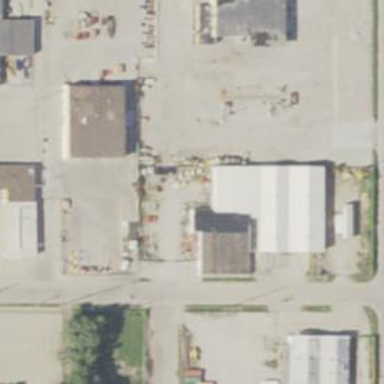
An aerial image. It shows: Warehouse building.